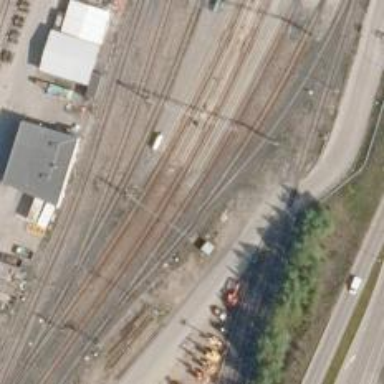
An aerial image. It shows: Railway signal.